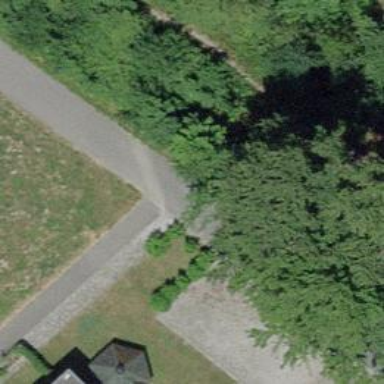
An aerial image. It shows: Residential road with asphalt surface and grade2 tracktype.